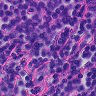
Metastatic tissue present: no